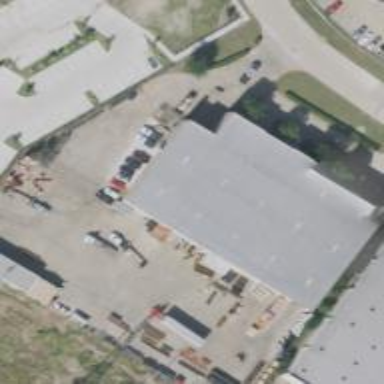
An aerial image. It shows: Warehouse.